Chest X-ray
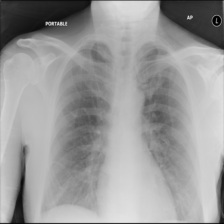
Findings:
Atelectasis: negative
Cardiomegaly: negative
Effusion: negative
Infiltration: negative
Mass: negative
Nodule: negative
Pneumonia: negative
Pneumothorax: negative
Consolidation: negative
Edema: negative
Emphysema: negative
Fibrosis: negative
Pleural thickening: negative
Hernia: negative